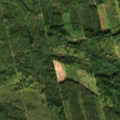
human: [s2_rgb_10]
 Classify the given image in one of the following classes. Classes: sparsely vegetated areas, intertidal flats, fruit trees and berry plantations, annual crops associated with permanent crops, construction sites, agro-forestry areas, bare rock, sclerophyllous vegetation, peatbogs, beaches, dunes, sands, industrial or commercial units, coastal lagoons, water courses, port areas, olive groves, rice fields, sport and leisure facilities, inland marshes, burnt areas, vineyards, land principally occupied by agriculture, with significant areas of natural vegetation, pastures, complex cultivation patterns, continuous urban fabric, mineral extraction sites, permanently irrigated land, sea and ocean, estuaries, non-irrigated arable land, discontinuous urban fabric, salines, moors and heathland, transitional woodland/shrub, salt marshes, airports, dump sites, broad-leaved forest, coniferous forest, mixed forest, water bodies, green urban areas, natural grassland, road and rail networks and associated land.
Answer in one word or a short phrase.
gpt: broad-leaved forest, coniferous forest, mixed forest